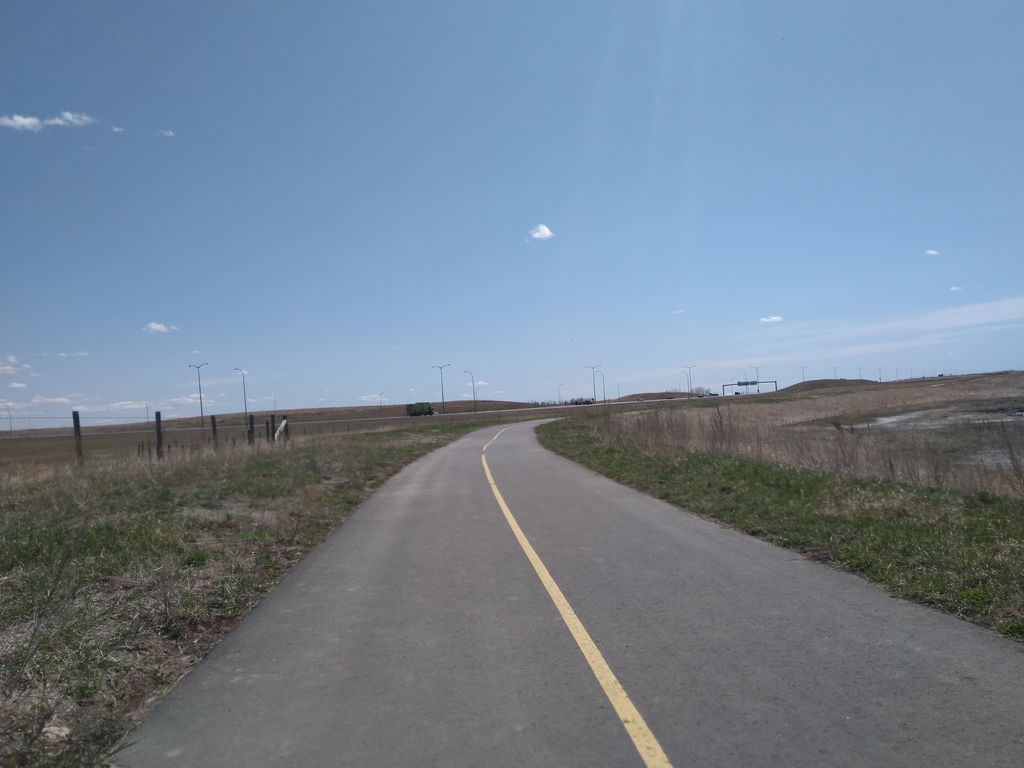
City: calgary